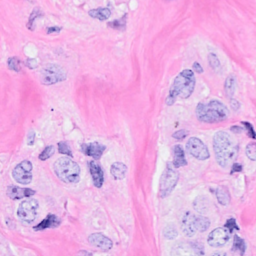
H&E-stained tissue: Breast